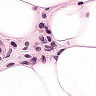
Metastatic tissue present: yes